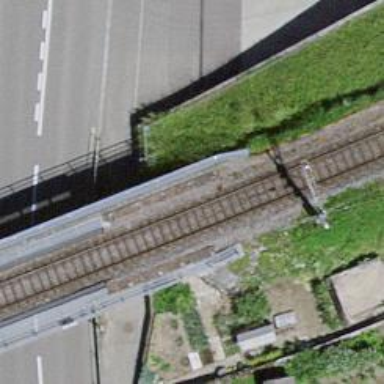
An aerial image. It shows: Bridge with single railway track electrified by contact line.